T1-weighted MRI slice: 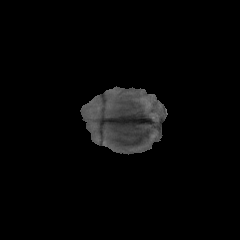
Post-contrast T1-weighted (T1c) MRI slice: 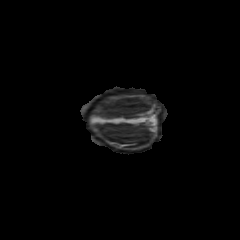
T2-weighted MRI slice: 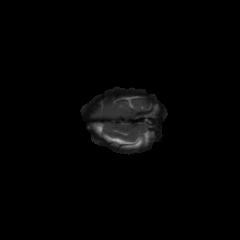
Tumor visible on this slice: no